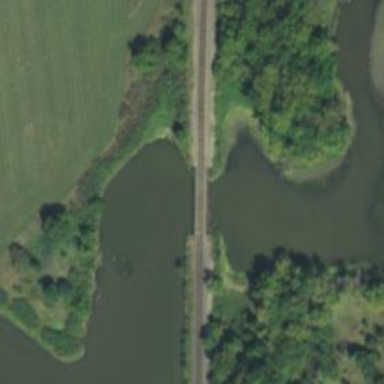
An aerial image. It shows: Bridge over railway line.